Question: I'm having a few problems with the NSScrollView I'm trying to use and could use some help. I've read the NSView, NSScrollView and a few other guides and references, along with questions here and cocoadev, but still can't figure these out.
(Code for my view subclass can be found below.)
My overall goal with this is an interface like that for KGChart, a needlepoint chart maker that is PC exclusive. (<URL>
1. How can I keep things I draw in the scroll view? My -drawStitch method is executed during mouse events, where it draws a rect with a symbol on it (currently only black with a "+") to the document view of the scrollview. When I scroll it out of sight and back, it is gone and I need to retain it somehow. My idea is to try a 2D array to keep track of the stitches, but I think performance would suffer with large canvases (I would like to do 2,000x2,000, but I would settle for 500x500).
2. If you look at the picture of my program running, you can see the difference in the grid color. The code for drawing the grid is in -drawRect and the color is set as grayColor. When the program starts, the visible grid is the lighter color, but it's darker on the parts of the canvas revealed when I scroll. I think it has to do with -drawRect being called, causing it to redraw the grid, but I don't know why it darkens the strokes as their opacity should be 1.0 already. Also, if I scroll the original frame away completely and go back, the grid is darker there as well.
3. Is there a way for me to draw the grid at the beginning of the program that's not in drawRect so it doesn't get redrawn? I tried in -awakeFromNib and -initWithFrame, even with -lockFocus, but it didn't work. I realize the first probably didn't work because there wasn't a frame to draw to.
4. Eventually I'll need to figure out things like the fill tool and things, so would it be better to use something like Core Graphics for this, or is the regular API OK? I would rather use the later as I know more of it than CG, but I read a bit on it too.
Final notes: I am using garbage collection and I've flipped the view and the window it's in, if those things matter at all.
<URL>

'''
- (id)initWithFrame:(NSRect)frame {
self = [super initWithFrame:frame];
[self setFrameSize:NSMakeSize(3000, 3000)];
return self;
}
- (void)drawRect:(NSRect)rect {
width = [self frame].size.width;
height = [self frame].size.height;
[[NSColor grayColor] setStroke];
NSBezierPath* drawingPath = [NSBezierPath bezierPath];
[NSBezierPath setDefaultLineWidth:2.0];
[self addDashStyleToPath:drawingPath];
int i;
for( i = 0 ; i <= width ; i=i+30) {
[drawingPath moveToPoint:NSMakePoint(i, 0)];
[drawingPath lineToPoint:NSMakePoint(i, height)];
}
for( i = 0 ; i <= height ; i=i+30) {
[drawingPath moveToPoint:NSMakePoint(0,i)];
[drawingPath lineToPoint:NSMakePoint(width, i)];
}
[drawingPath stroke];
}
-(void)drawStitch{
NSPoint thisPoint;
NSPoint fillPoint;
NSRect fillRect;
float thisPointX = [self calculatedItemBounds].origin.x + 5.0;
float thisPointY = [self calculatedItemBounds].origin.y - 8.0;
float fillPointX = [self calculatedItemBounds].origin.x + 1.0;
float fillPointY = [self calculatedItemBounds].origin.y + 1.0;
thisPoint.x = thisPointX;
thisPoint.y = thisPointY;
fillPoint.x = fillPointX;
fillPoint.y = fillPointY;
fillRect.origin.x = fillPoint.x;
fillRect.origin.y = fillPoint.y;
fillRect.size.width = 28;
fillRect.size.height = 28;
NSMutableDictionary *theAttributes;
theAttributes = [[NSMutableDictionary alloc] init];
[theAttributes setObject: [NSColor whiteColor] forKey:NSForegroundColorAttributeName];
[theAttributes setObject: [NSFont fontWithName:@"Helvetica" size: 32] forKey: NSFontAttributeName];
NSString *theString = @"+";
[self lockFocus];
[[NSColor blackColor] setFill];
[NSBezierPath setDefaultLineWidth:2.0];
[self addDashStyleToPath:[NSBezierPath bezierPathWithRect:[self calculatedItemBounds]]];
[NSBezierPath fillRect:fillRect];
NSNumber* myInteger = [NSNumber numberWithInt:310];
[myArray setObject:myInteger :location.x/30 :location.y/30];
NSLog(@"%@", [myArray objectInSection:location.x/30 :location.y/30]);
NSLog(@"%f, %f", location.x/30,location.y/30);
[theString drawAtPoint:thisPoint withAttributes:theAttributes];
[self displayIfNeededInRectIgnoringOpacity:[self calculatedItemBounds]];
[self unlockFocus];
[theAttributes release];
}
'''
I'm pretty noobish at this, obviously, so thank you for all your help!
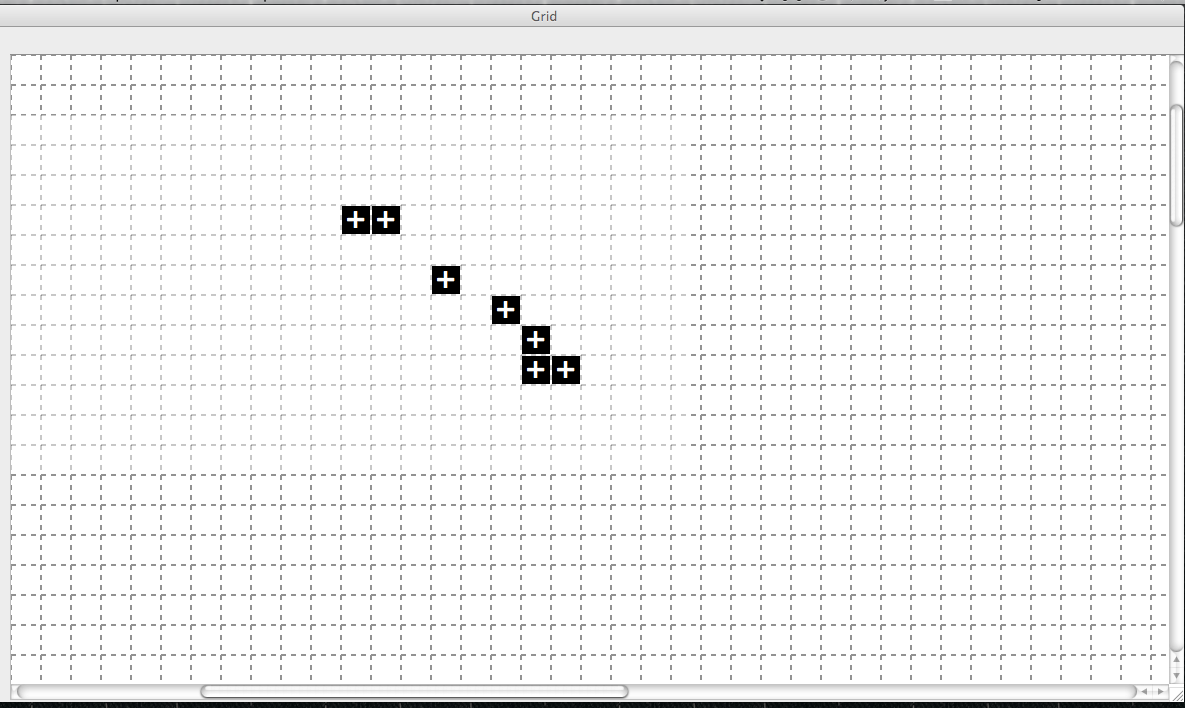
Answer: I do believe I got this fixed. For it to work, I had to rearrange my code to do the drawing in drawRect, rather than using lockFocus in my drawStitch method (I need to read up on MVC designing). Also, the scrollview only seems to redraw the latest bezier path, so to make multiple "stitches" I need to keep appending the path with rects.